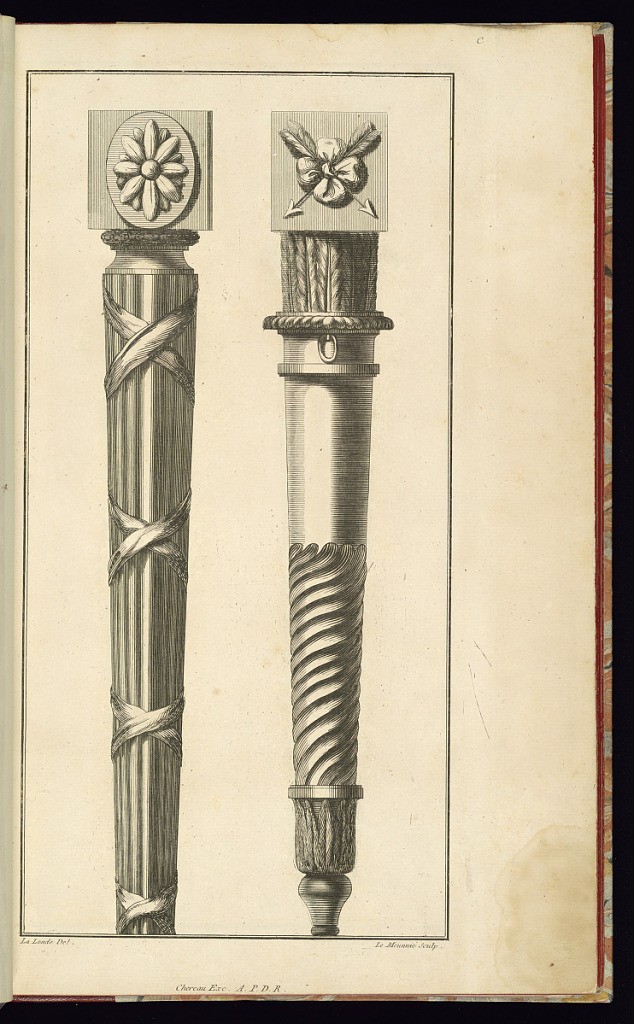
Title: Two Furniture Leg Designs
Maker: Richard de Lalonde, French, active 1780–96
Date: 1775-1788
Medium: Etching on off-white laid paper
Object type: Print
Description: Two furniture leg designs arranged horizontally on the page. The leg at left has a top block with a rosette carved on top of an oval medallion. The top flat is comprised of bound laurel leaves, and the shaft of the leg is wavy and bound by cloth-looking x's. The leg at right has a top block with a ribbon-rosette pierced by arrows, a cove of vertical feathers, egg gadrooning at the shoulder, and spiral fluting and lancet lead ornamentation on the shaft. The plate is signed and the numbering appears to have been cut off at the bottom with the trimming of the page. In comparison with other version of the plate, it should be numbered C3.